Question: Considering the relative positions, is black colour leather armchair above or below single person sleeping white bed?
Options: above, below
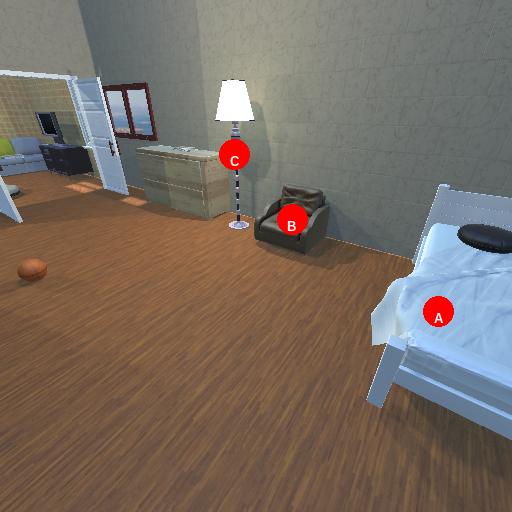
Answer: above